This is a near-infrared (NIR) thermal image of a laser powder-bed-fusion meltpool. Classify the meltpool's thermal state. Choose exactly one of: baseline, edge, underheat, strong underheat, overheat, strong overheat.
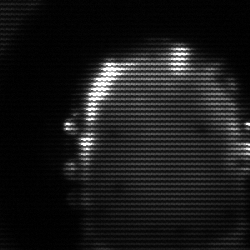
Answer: baseline